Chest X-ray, PA view. Patient: 34 years old, sex M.
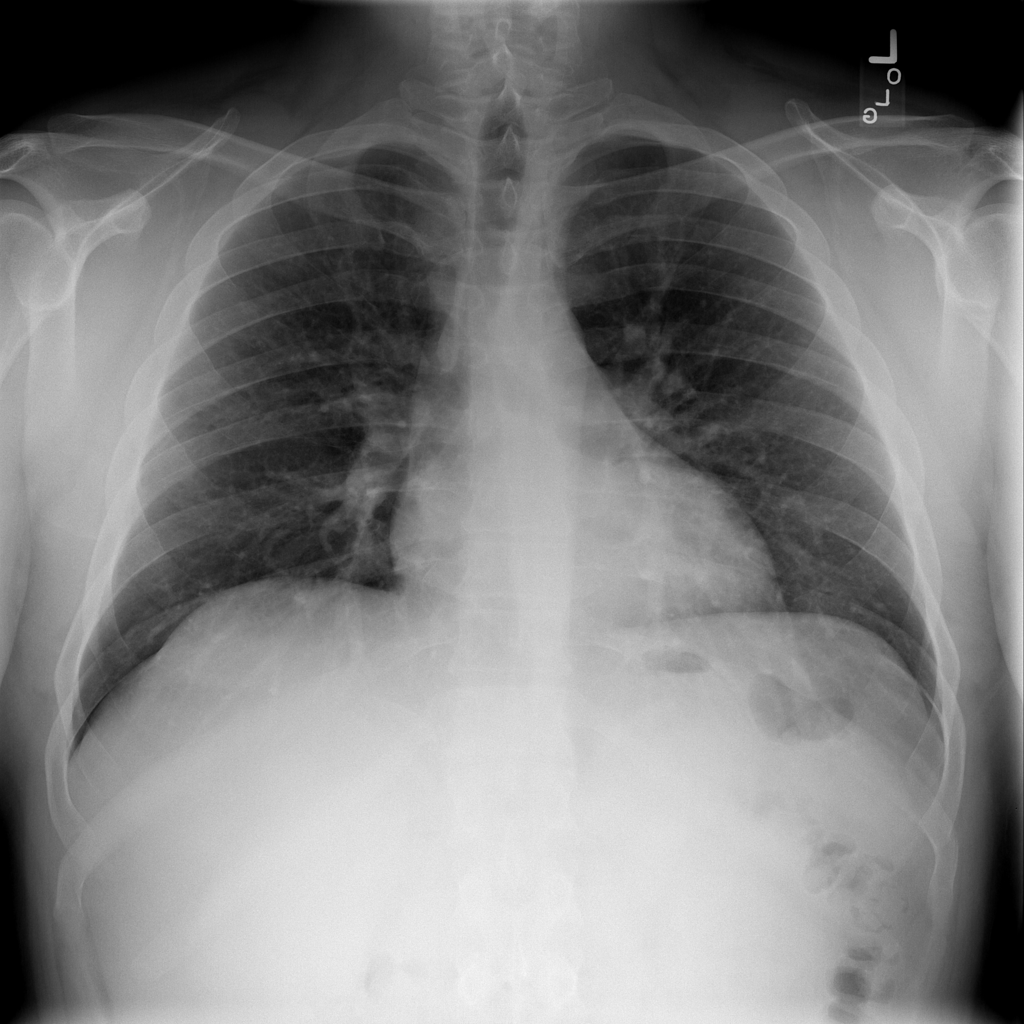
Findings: No Finding